Interaction volume radius: 5 \u00c5
Interaction volume height: 45 \u00c5
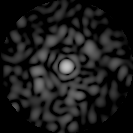
Disorder parameter: 0.8359